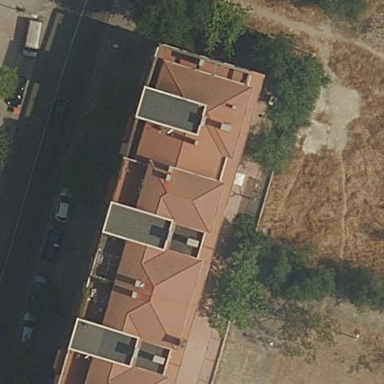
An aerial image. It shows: View of apartment building.